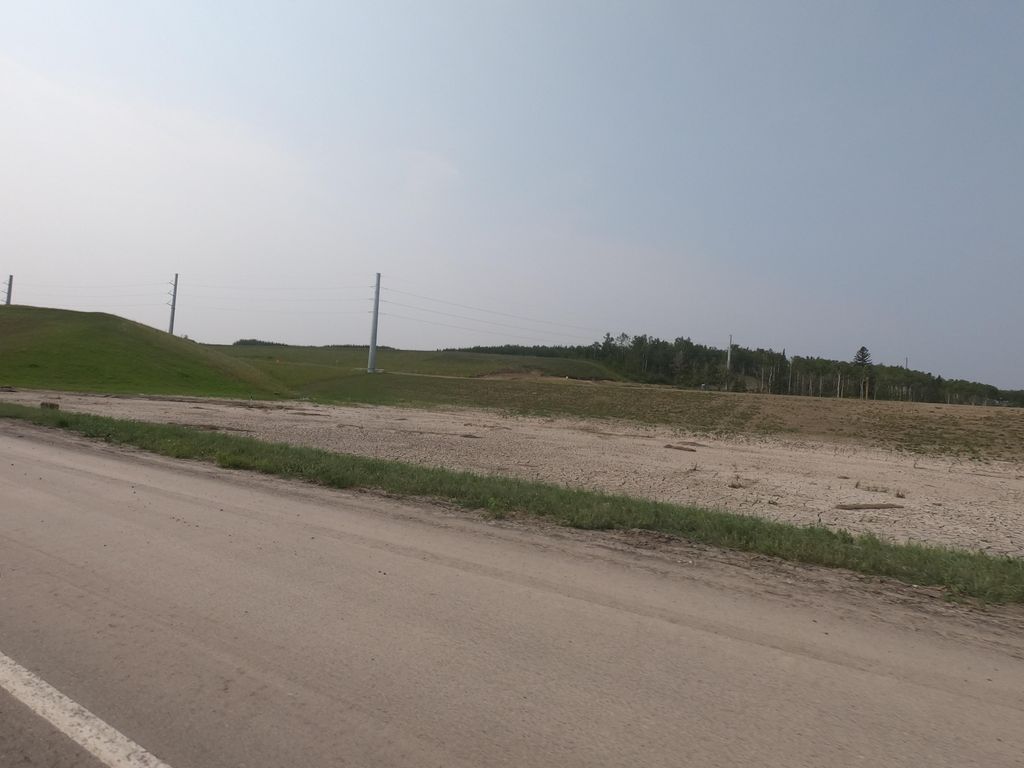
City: calgary